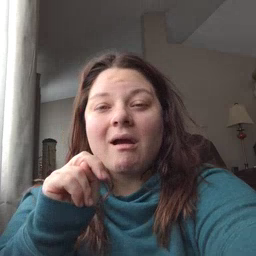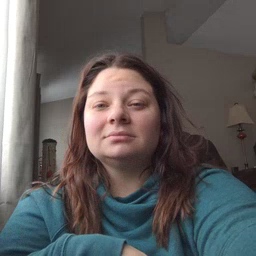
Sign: on